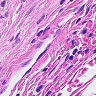
Metastatic tissue present: no